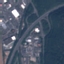
Land use / land cover: Highway